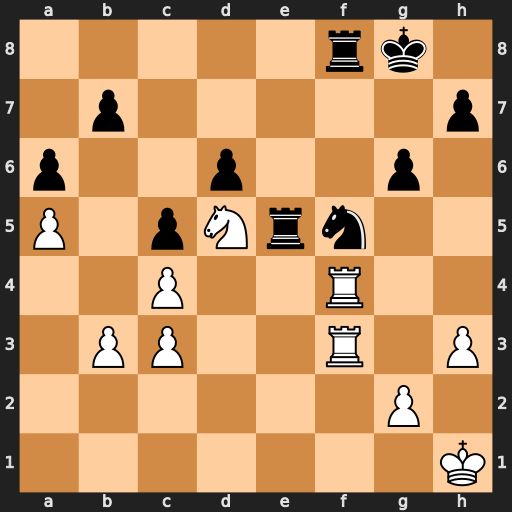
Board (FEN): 5rk1/1p5p/p2p2p1/P1pNrn2/2P2R2/1PP2R1P/6P1/7K
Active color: w
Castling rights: -
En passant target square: -
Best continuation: g4 Re1+ Kh2